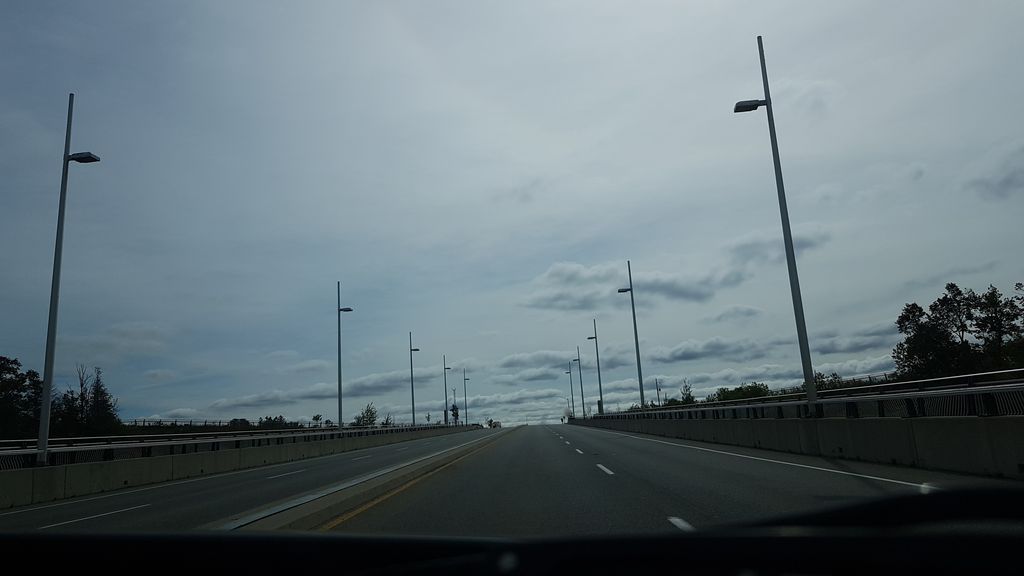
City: kitchener-waterloo